Frequency: 55000
Velocity: 0,1705
Power: 19,2
Pulse duration: 0,0000001
Pass count: 1
Magnification: 10
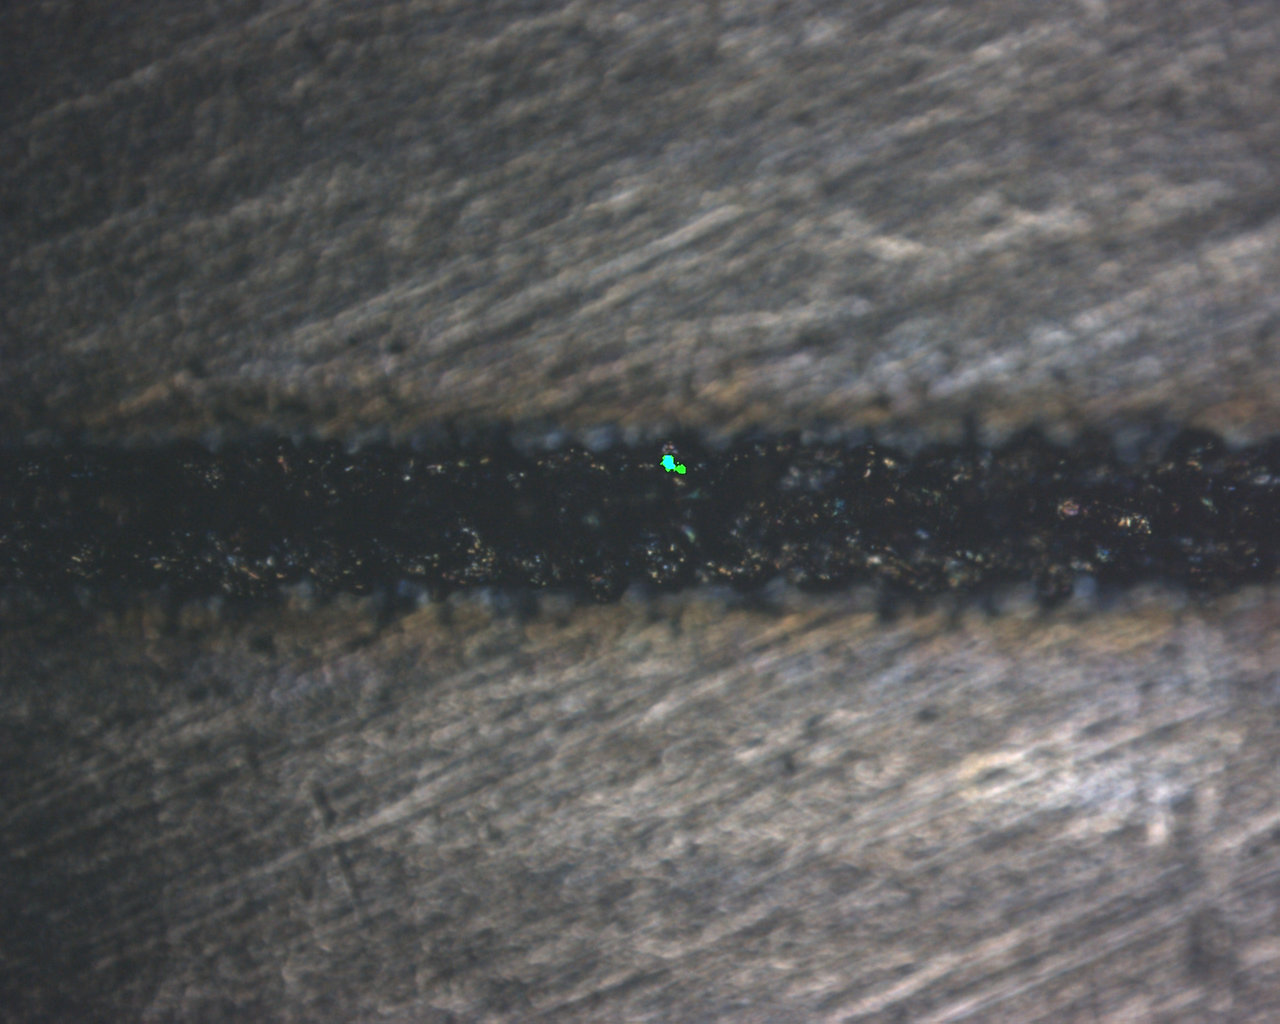
Measured width: 149.1694
Other width: 51.986